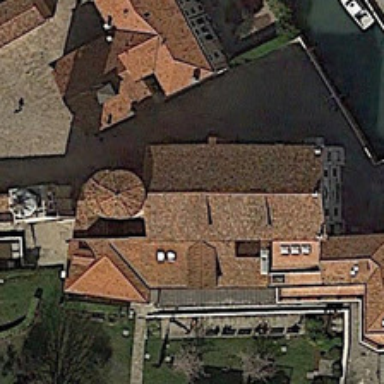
There is a church in the neighborhood .